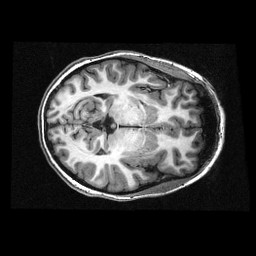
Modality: T1w
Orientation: axial
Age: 14
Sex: female
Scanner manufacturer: siemens
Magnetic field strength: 3 T
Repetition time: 2.3 s
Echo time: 0.00336 s